Question: I want to enter the text and specific character.
After that i want to count how many those characters contain in the text.
'''
#include <stdio.h>
#include <stdlib.h>
int counting(char text[], char character);
int main()
{
char text[20];
char character;
int a;
printf("Enter text!
");
scanf("%s", text);
printf("Enter character!
");
scanf("%s", character);
a= counting(text, character);
printf("Text contain %d character!
", a);
}
'''
'''
int counting(char text[], char character)
{
int i=0;
int counter=0;
while(text[i] != '')
{
if (text[i]==character)
{
counter++;
}
}
i++;
return counter;
}
'''

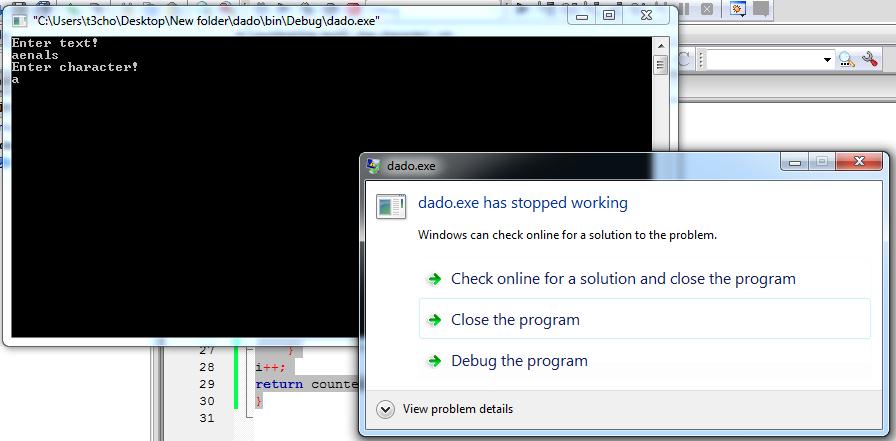
Answer: The line for reading the character needs to be:
'''
scanf(" %c", &character);
'''
Also,
'''
scanf("%s", text);
'''
is not safe. If the user enter a string that is longer than 19 characters, you will be writing over unauthorized memory, which will lead to undefined behavior.
Use
'''
scanf("%19s", text);
'''